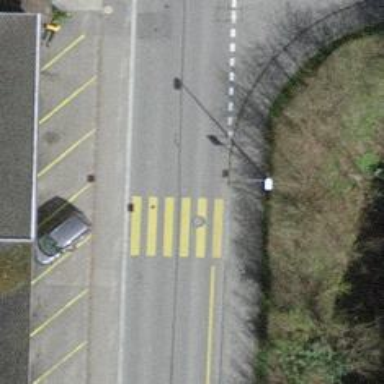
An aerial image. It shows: Uncontrolled zebra crossing on the road.